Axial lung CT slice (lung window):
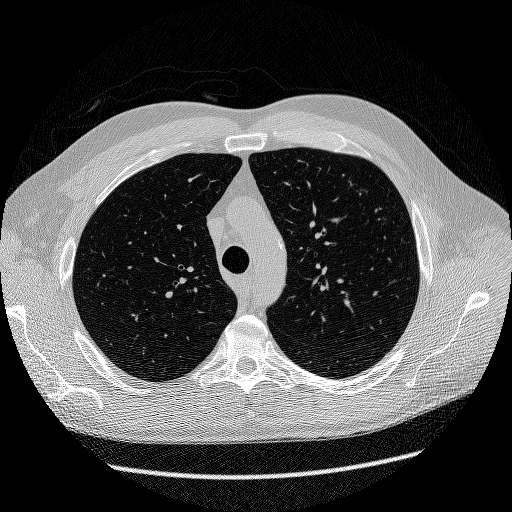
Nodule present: no